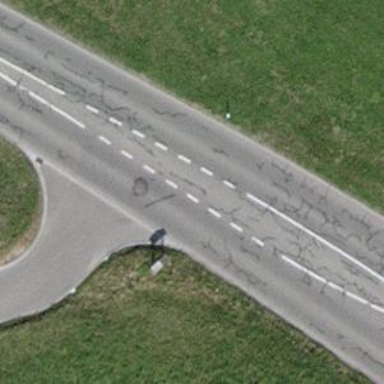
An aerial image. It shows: Asphalt road classified as tertiary.